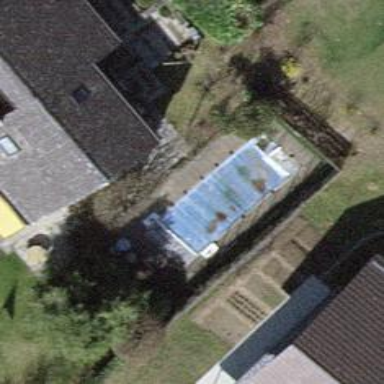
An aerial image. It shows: Swimming pool located in leisure land.